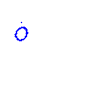
Particle: kaon